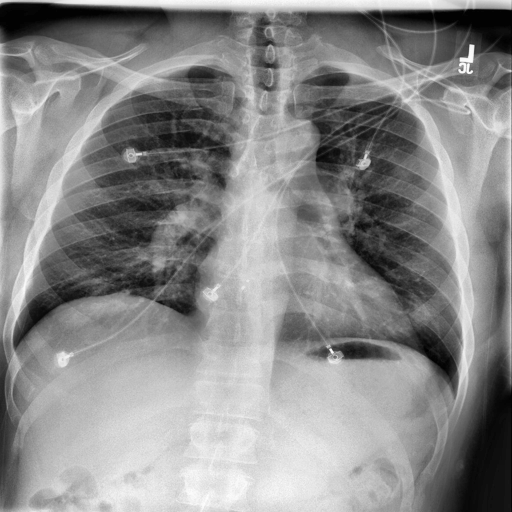
Finding: NORMAL